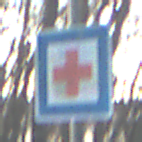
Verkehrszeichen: ErsteHilfe
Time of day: SunriseSunset
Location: Outdoor (Nature)
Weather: Clear
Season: Winter
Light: Natural